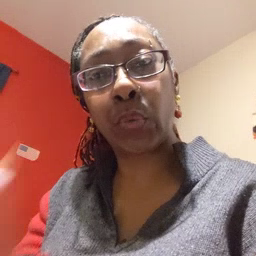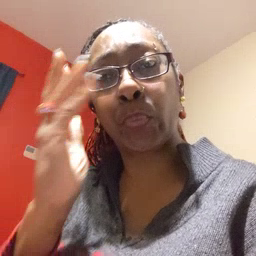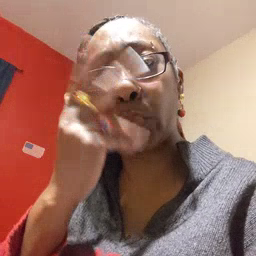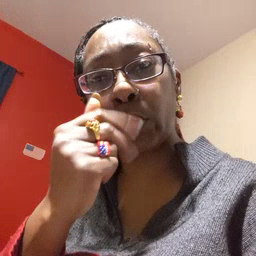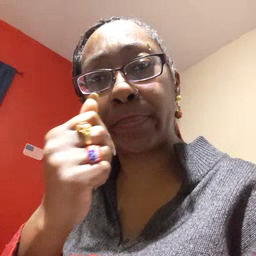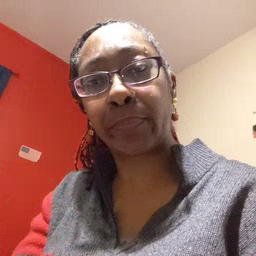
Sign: pretty